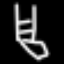
Label: chair